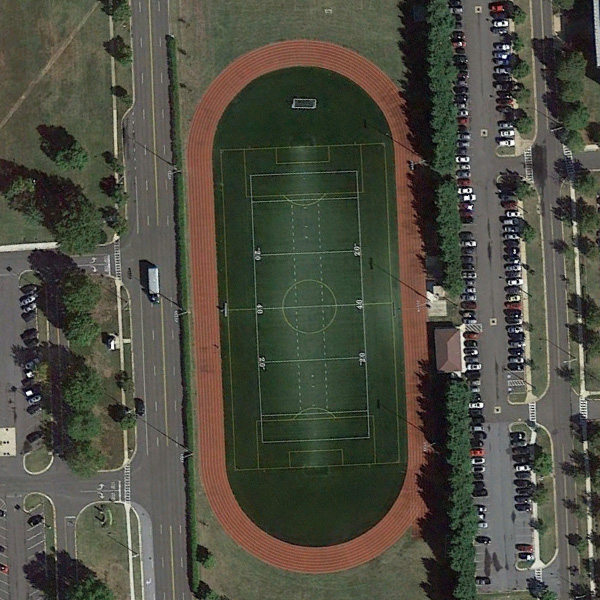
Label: Playground